Question: I'm subclassing NSScroller to try to make it look similar to how "scrollbars" look on iOS. I want it to just be an overlay representing the current position that is drawn OVER what is under it. For whatever reason if I override drawRect for the scroller, I get the bounds filled with white. Is there any way to prevent this so that way I can just be drawing on top of what my NSScroller sub class is over?
Edit:
Drawing with clear color seems to bring me close, but it is drawing "too clear" :P It's drawing right to the desktop, when I just want to be drawing down to the window. This picture might make it more clear

Any ideas?
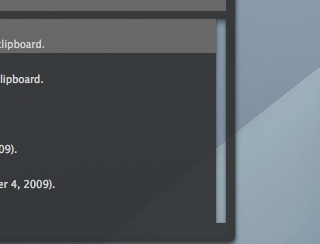
Answer: NSView subclasses do all their drawing starting at drawRect. If you override that method in a subclass, you're responsible for doing all of the drawing (whether through you're own methods or calling upon super's methods.) For example, the following code draws just the scroll nob and makes the rest of the scrollbar's frame transparent.
'''
- (void)drawRect:(NSRect)dirtyRect {
// Do some custom drawing...
[[NSColor clearColor] set];
NSRectFill(dirtyRect);
// Call NSScroller's drawKnob method (or your own if you overrode it)
[self drawKnob];
}
'''
This is more of a proof of concept than an actual code suggestion (not sure what implications doing this minimal amount of drawing has on the NSScroller.) NSScroller also has other specific drawing methods you can override / call from an overridden drawRect: method (info available from apple's docs: <URL>